Question: The main objective of my code is to extract a particular word from the docx table.

'''
from docx import *
mydoc = opendocx('/home/user/TestDoc.docx')
search(mydoc,'Key1')
'''
I got result as , but my objective is something like
'''
get_value('Key1')
'''
output should be
'''
Value1
'''
Help would be appreciated.
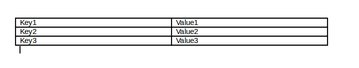
Answer: I don't believe you can do that directly with the legacy versions of python-docx. You'll need to be on the most recent version (~0.5.0), which has a different API.
'''
pip uninstall docx
pip install python-docx
'''
Something like this should work:
'''
from docx import Document
document = Document('..path..')
table = document.tables[0]
cell = table.row[0].cells[0]
paragraph = cell.paragraphs[0]
text = paragraph.text
'''
Documentation for python-docx is here: <URL>